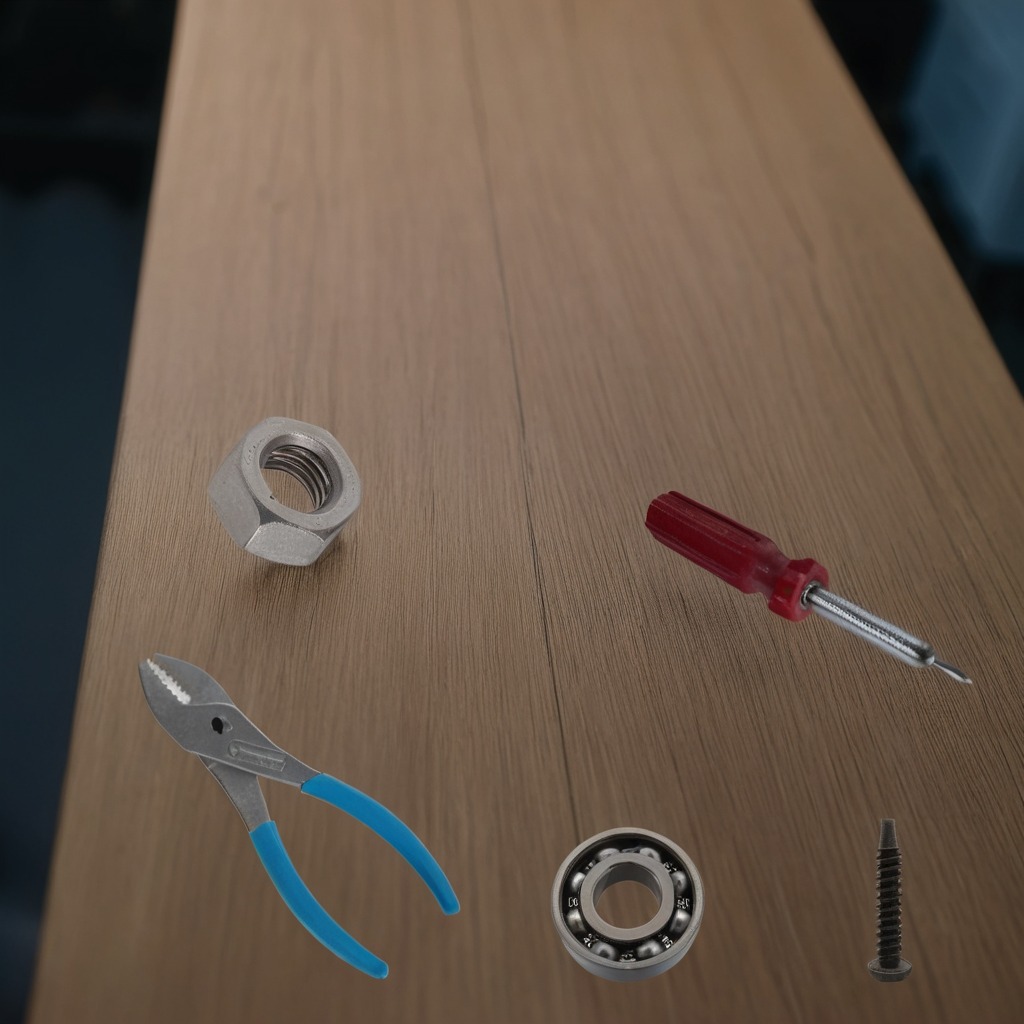
A ball bearing, a machine screw, pliers, a screwdriver, and a nut are lying on the table.